Aerial crown-view tile of a tropical tree (Barro Colorado Island, Panama), acquired 20250124:
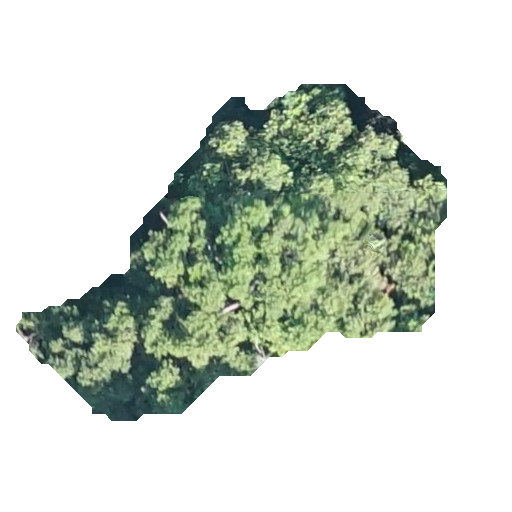
Species: Calophyllum longifolium
GBIF accepted scientific name: Calophyllum longifolium
Crown area: 121.531 m²